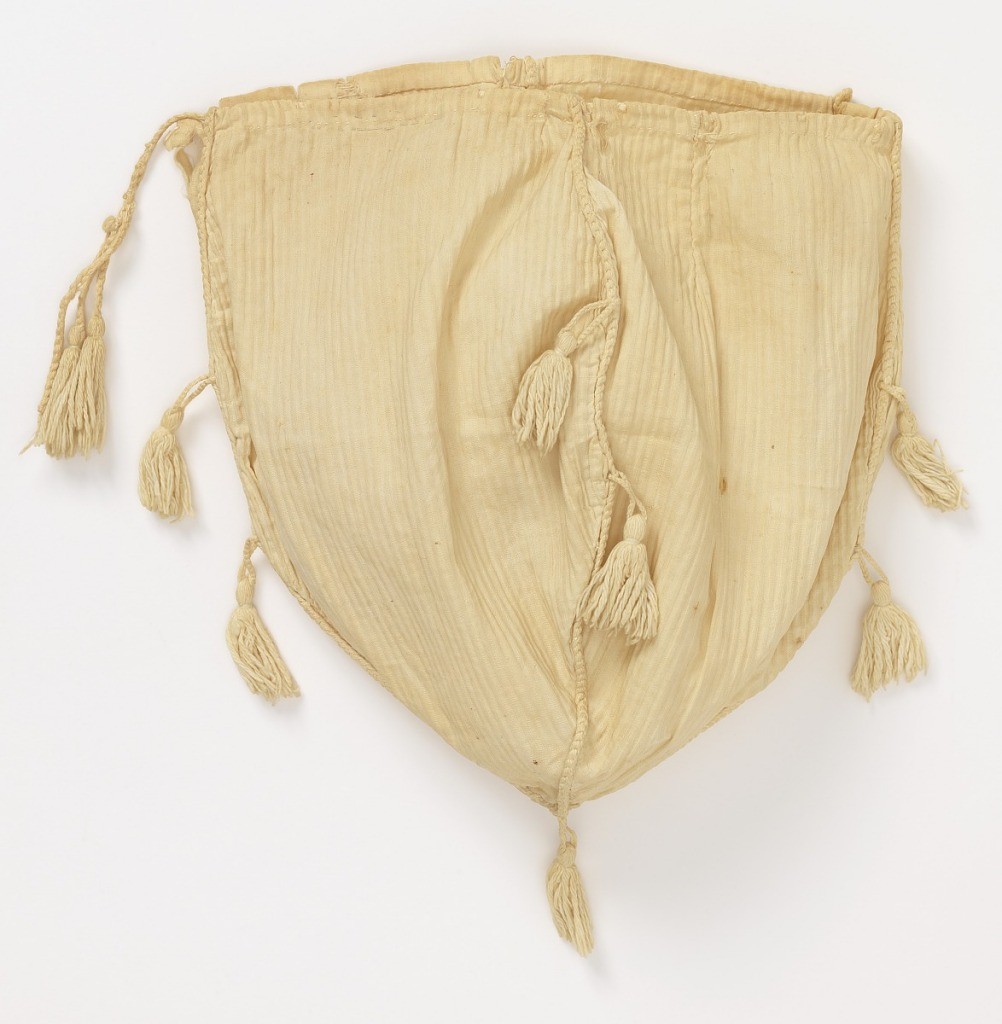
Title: Bag
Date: ca. 1800
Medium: cotton Technique: plain weave
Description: White bag made up of four triangular pieces with cotton braid and tassels on seams and tassel at the bottom. Cotton braided drawstring.